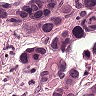
Metastatic tissue present: yes